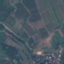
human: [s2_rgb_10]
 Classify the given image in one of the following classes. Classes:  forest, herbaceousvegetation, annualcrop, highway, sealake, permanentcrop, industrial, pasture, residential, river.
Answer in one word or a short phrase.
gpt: PermanentCrop